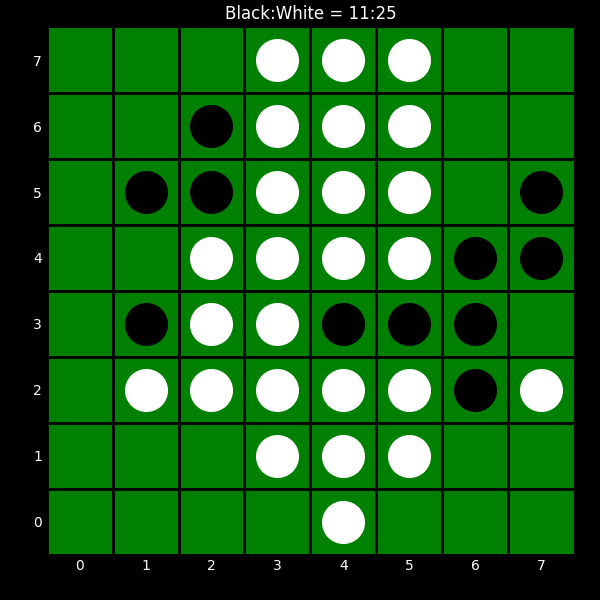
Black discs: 11
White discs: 25